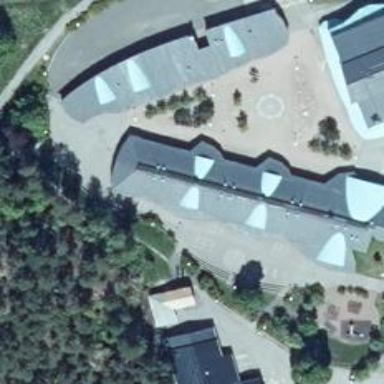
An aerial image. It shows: School building.